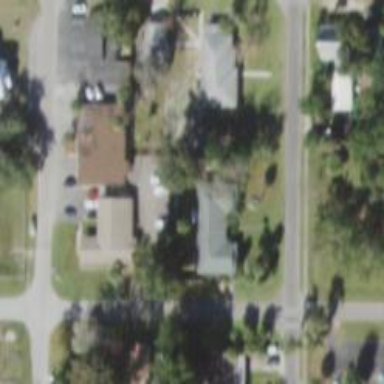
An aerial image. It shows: Residential area consisting of single-family homes.